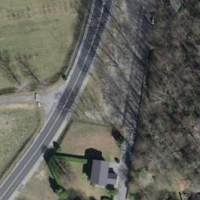
EUNIS habitat code: 41
Species observed at this site:
Tettigonia viridissima